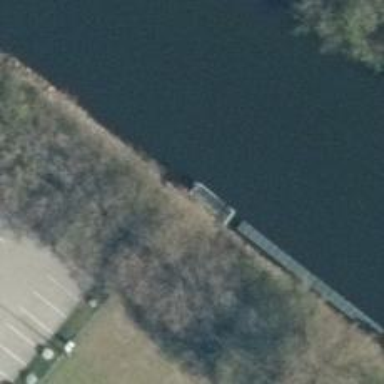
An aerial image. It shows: Man-made pier.